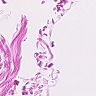
Metastatic tissue present: no